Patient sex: M
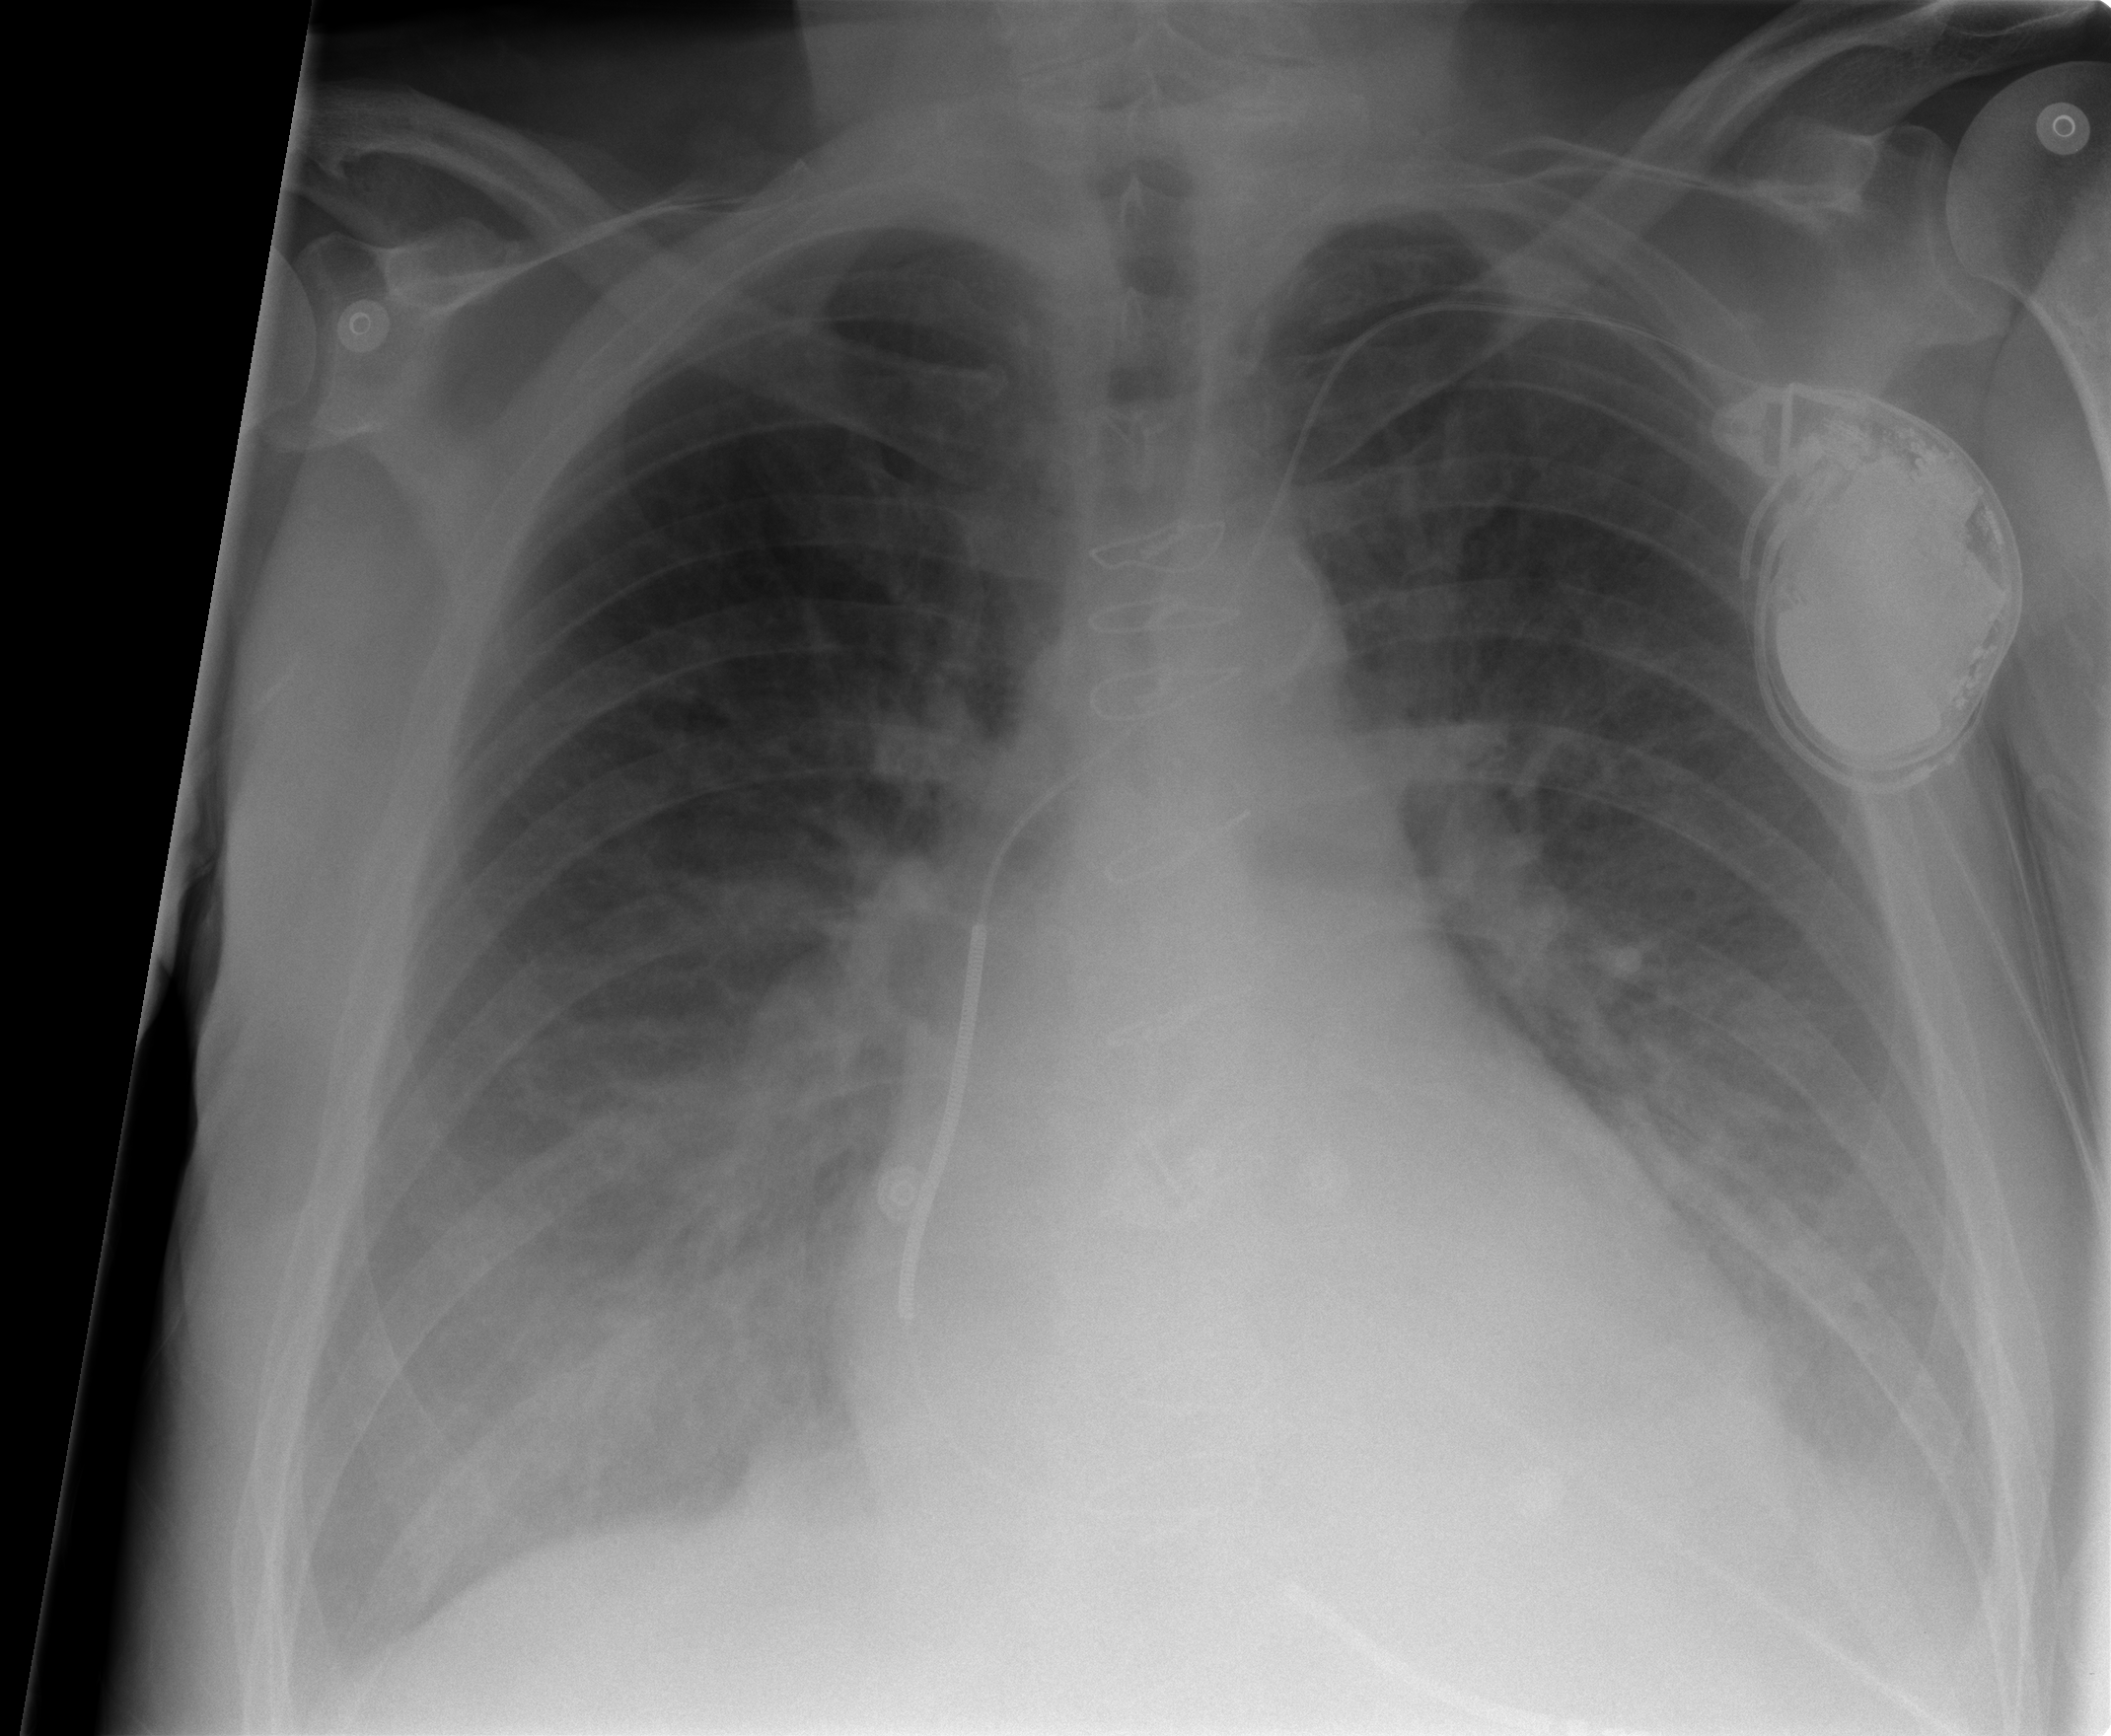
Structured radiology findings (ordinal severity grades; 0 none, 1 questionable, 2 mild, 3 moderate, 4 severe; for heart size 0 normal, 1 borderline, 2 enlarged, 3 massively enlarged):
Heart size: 0
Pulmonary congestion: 2
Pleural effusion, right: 1
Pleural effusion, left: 1
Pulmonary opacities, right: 1
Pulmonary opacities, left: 1
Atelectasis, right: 1
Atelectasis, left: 1